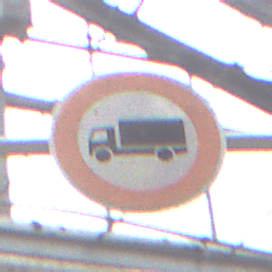
Verkehrszeichen: VerbotFuerKraftfahrzeugeUeberDreiKommaFuenfTonnen
Umgebung: Roofed, Special
Tageszeit: Midday
Wetter: Overcast
Licht: Natural
Jahreszeit: NotSpecified
Kontrast: LowContrast